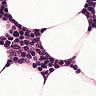
Metastatic tissue present: no